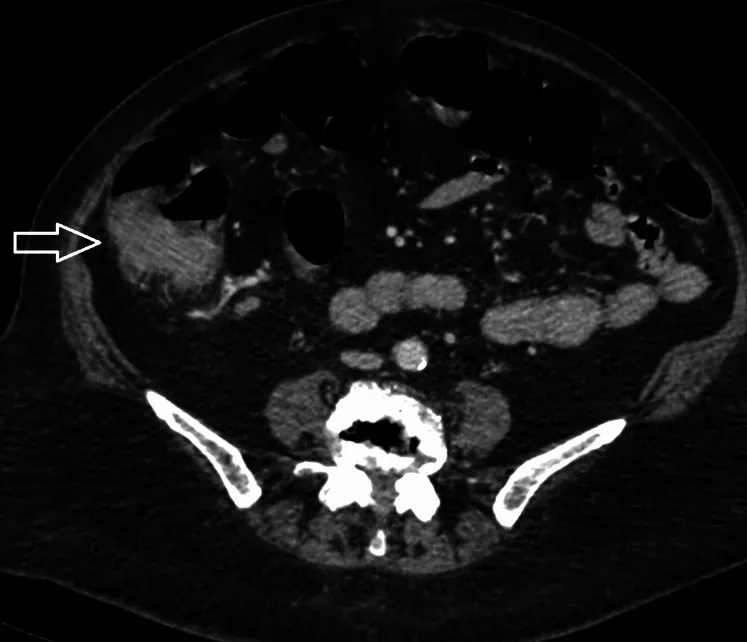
Axial view of caecal mass on computed tomography.
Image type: radiology (ct)